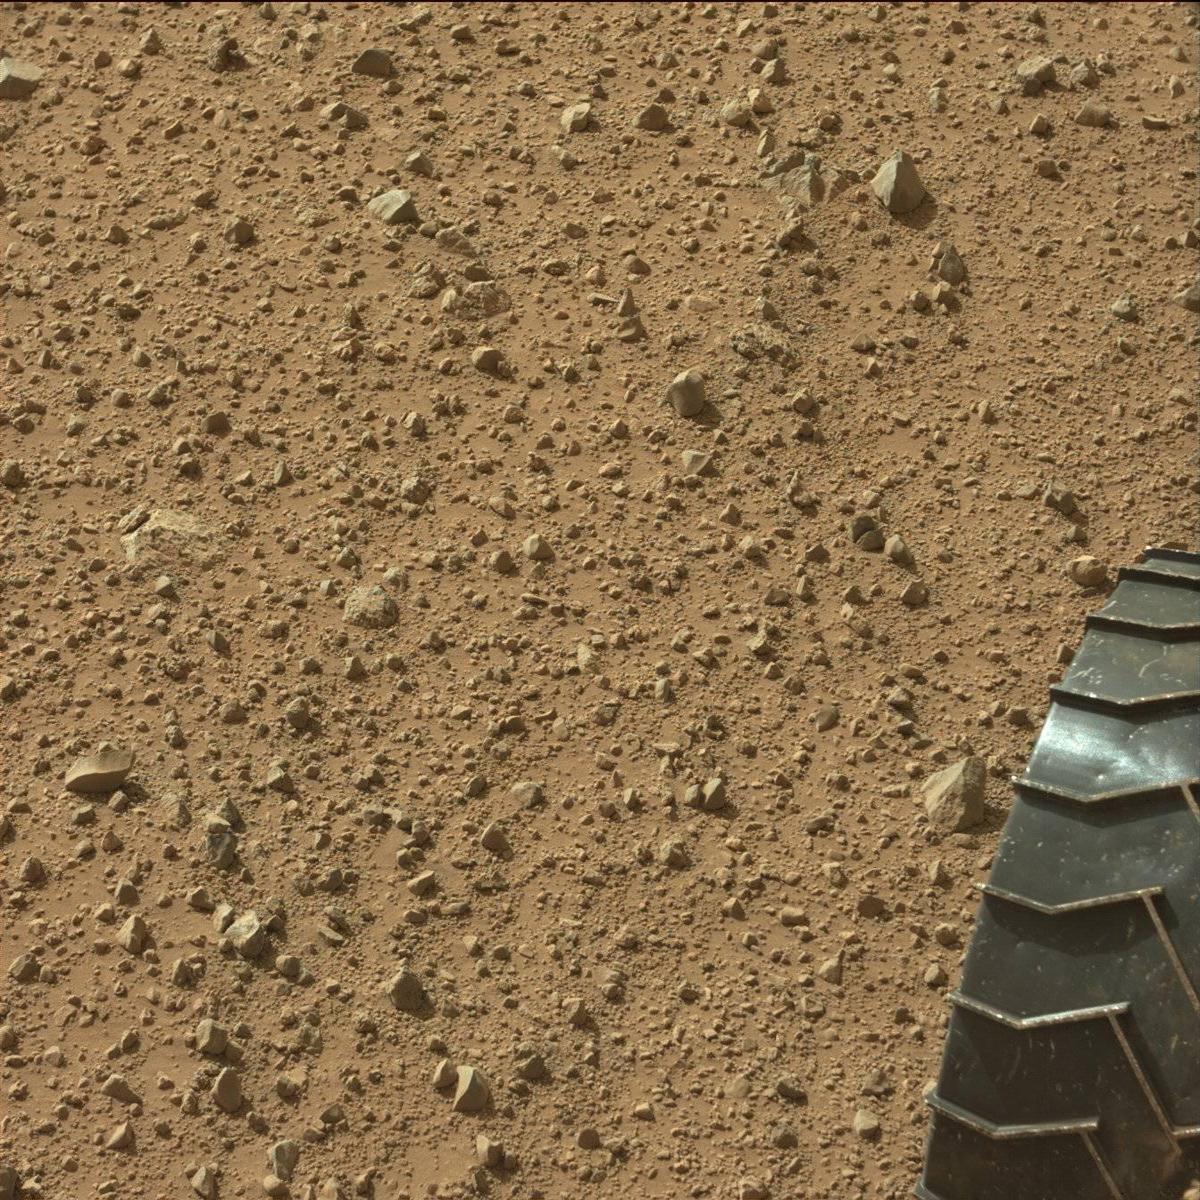
Terrain classes present: Bedrock, Rock, Rover, Sand / Soil